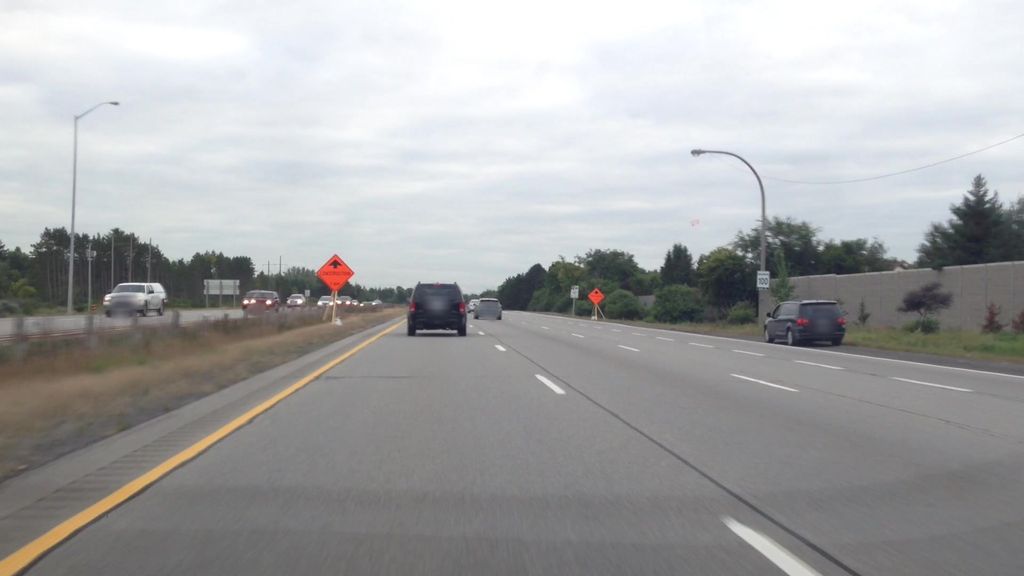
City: ottawa-gatineau